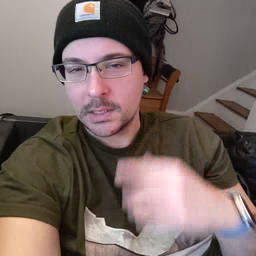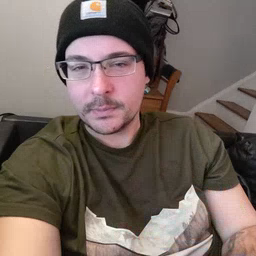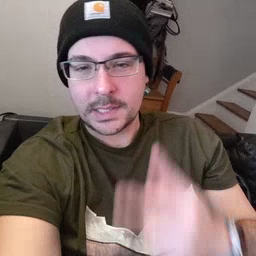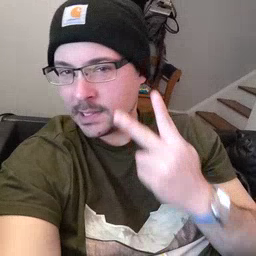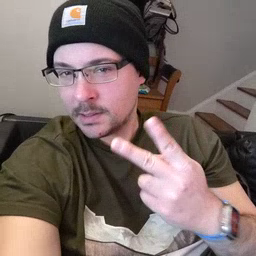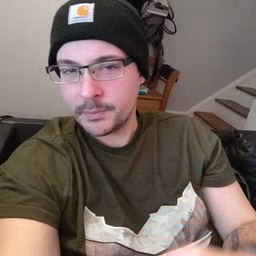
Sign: see